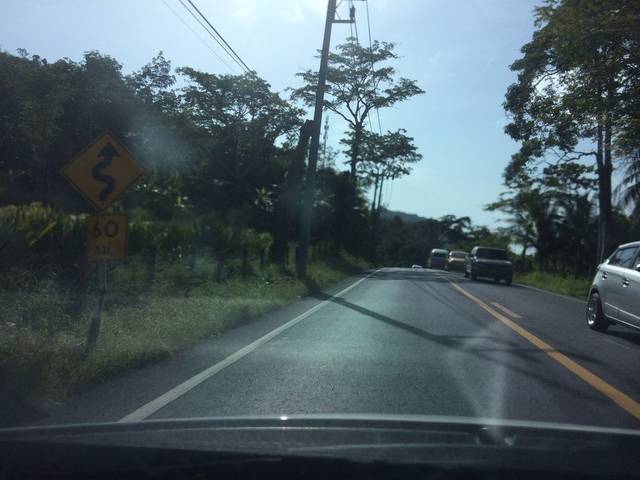
Region: Thailand
Coordinates: 8.059, 98.309